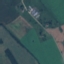
Land use / land cover class: Pasture